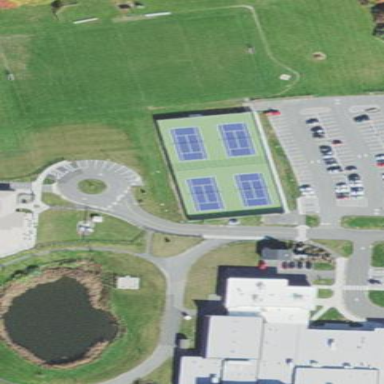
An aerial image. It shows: Tennis court on the leisure land pitch.